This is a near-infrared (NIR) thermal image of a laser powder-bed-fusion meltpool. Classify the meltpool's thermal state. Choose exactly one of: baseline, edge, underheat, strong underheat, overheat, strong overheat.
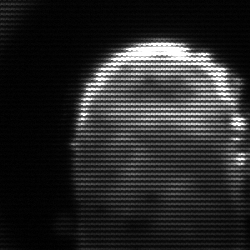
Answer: baseline